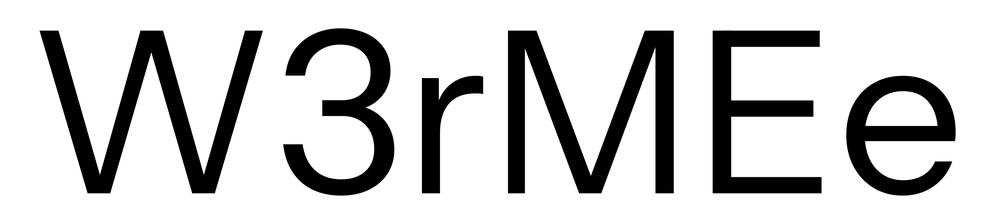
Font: InstrumentSans_Regular